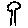
Label: tree